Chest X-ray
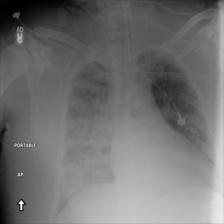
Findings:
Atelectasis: negative
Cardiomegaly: negative
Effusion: negative
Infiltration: negative
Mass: negative
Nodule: negative
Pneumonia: negative
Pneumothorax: negative
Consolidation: negative
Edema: negative
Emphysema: negative
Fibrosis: negative
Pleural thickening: negative
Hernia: negative